Interaction volume radius: 5 \u00c5
Interaction volume height: 50 \u00c5
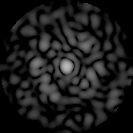
Disorder parameter: 0.815